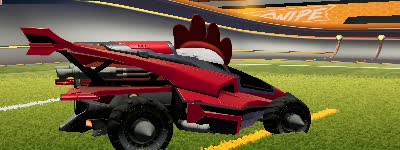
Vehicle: aftershock